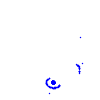
Particle: pion